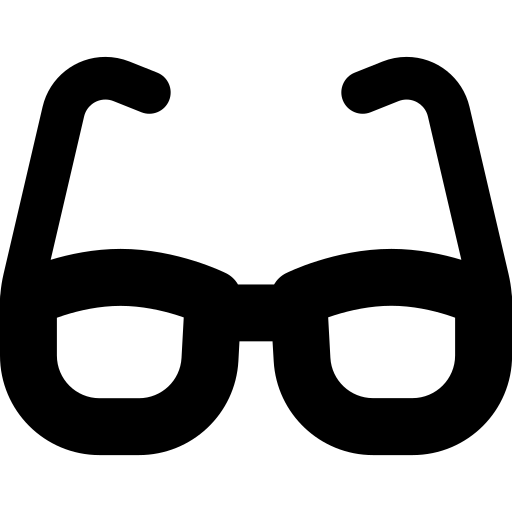
Tags: icon, FontAwesome, fa-icon, solid, glasses